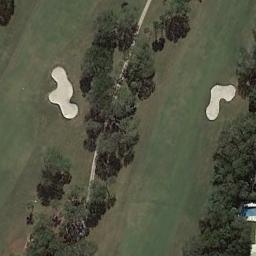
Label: golf_course